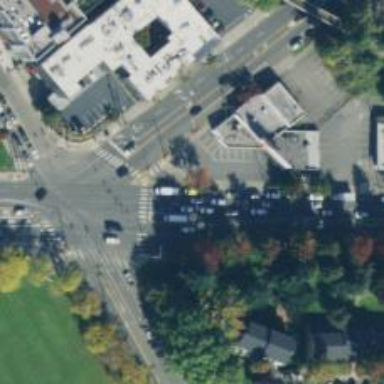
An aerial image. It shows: Footway located on traffic island.